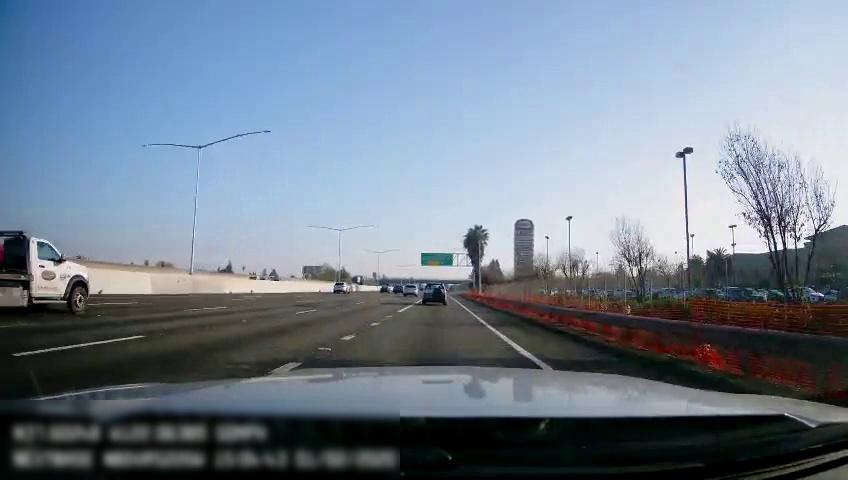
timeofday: Day
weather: Sunny
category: Drivable Space
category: Vehicles | SUV
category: Vehicles | SUV
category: Vehicles | SUV
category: Vehicles | Car
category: Vehicles | SUV
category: Vehicles | Truck
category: Vehicles | Truck
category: Lanes | Current Lane
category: Lanes | Alternate Lane
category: Lanes | Alternate Lane
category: Lanes | Alternate Lane
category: Lanes | Alternate Lane
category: Traffic | Signs